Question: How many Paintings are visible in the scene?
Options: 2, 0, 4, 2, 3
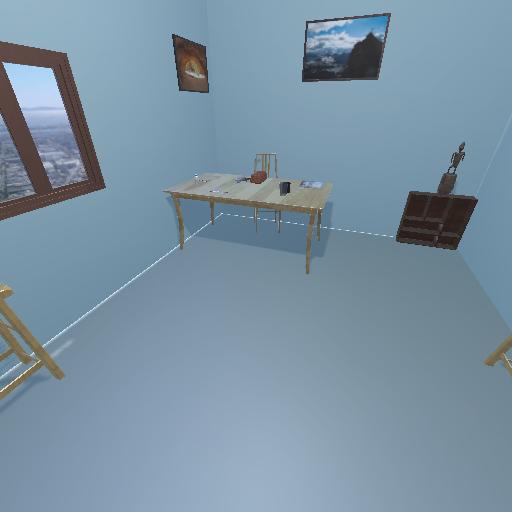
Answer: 2